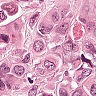
Metastatic tissue present: yes